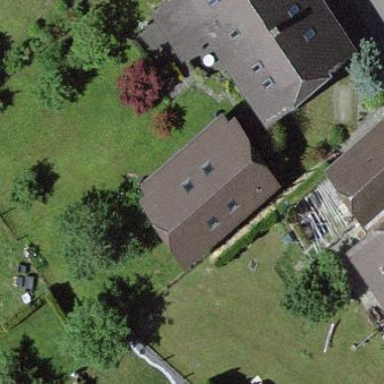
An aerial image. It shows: Shed building.